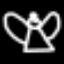
Label: angel